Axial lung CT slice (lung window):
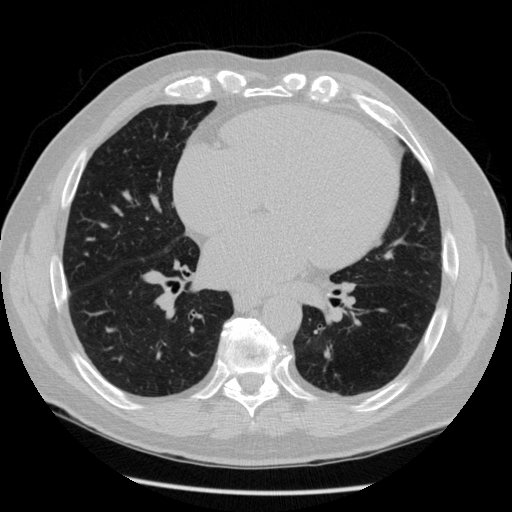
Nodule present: no